Interaction volume radius: 5 \u00c5
Interaction volume height: 30 \u00c5
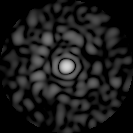
Disorder parameter: 0.8203